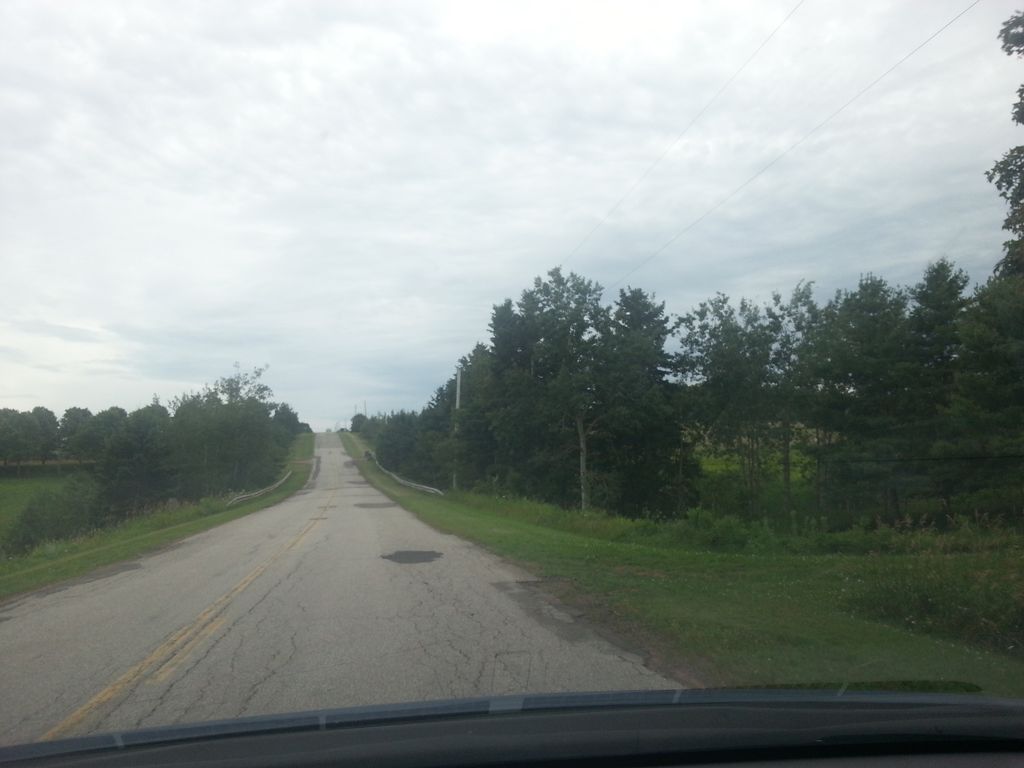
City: charlottetown